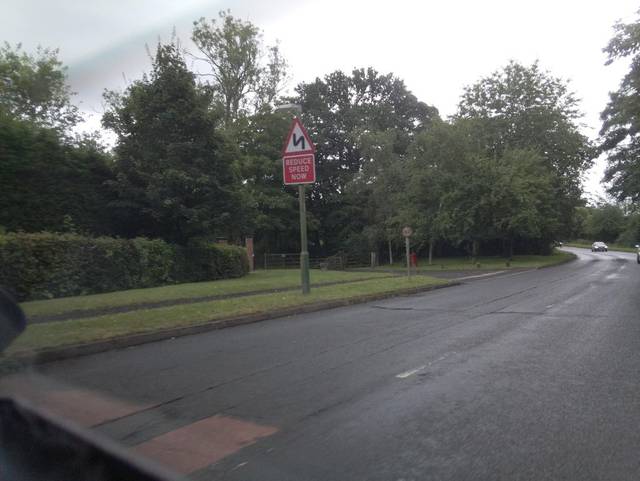
Region: United Kingdom
Coordinates: 52.388, -1.824